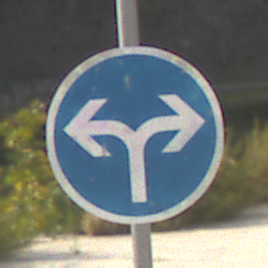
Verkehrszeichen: VorgeschriebeneFahrtrichtungRechtsOderLinks
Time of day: MorningAfternoon
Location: Outdoor (Suburban)
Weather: PartlyCloudy
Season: NotSpecified
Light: Natural